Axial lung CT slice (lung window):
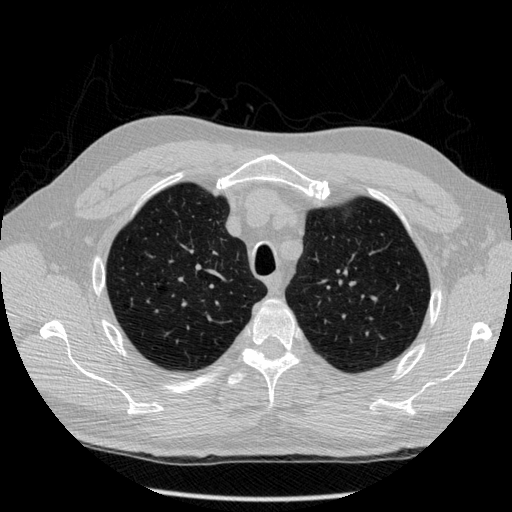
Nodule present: no